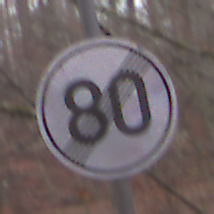
Verkehrszeichen: EndeGeschwindigkeit80
Umgebung: Outdoor, Nature
Tageszeit: Midday
Wetter: Overcast
Licht: Natural
Jahreszeit: Autumn
Kontrast: LowContrast